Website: bh-photo
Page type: cart
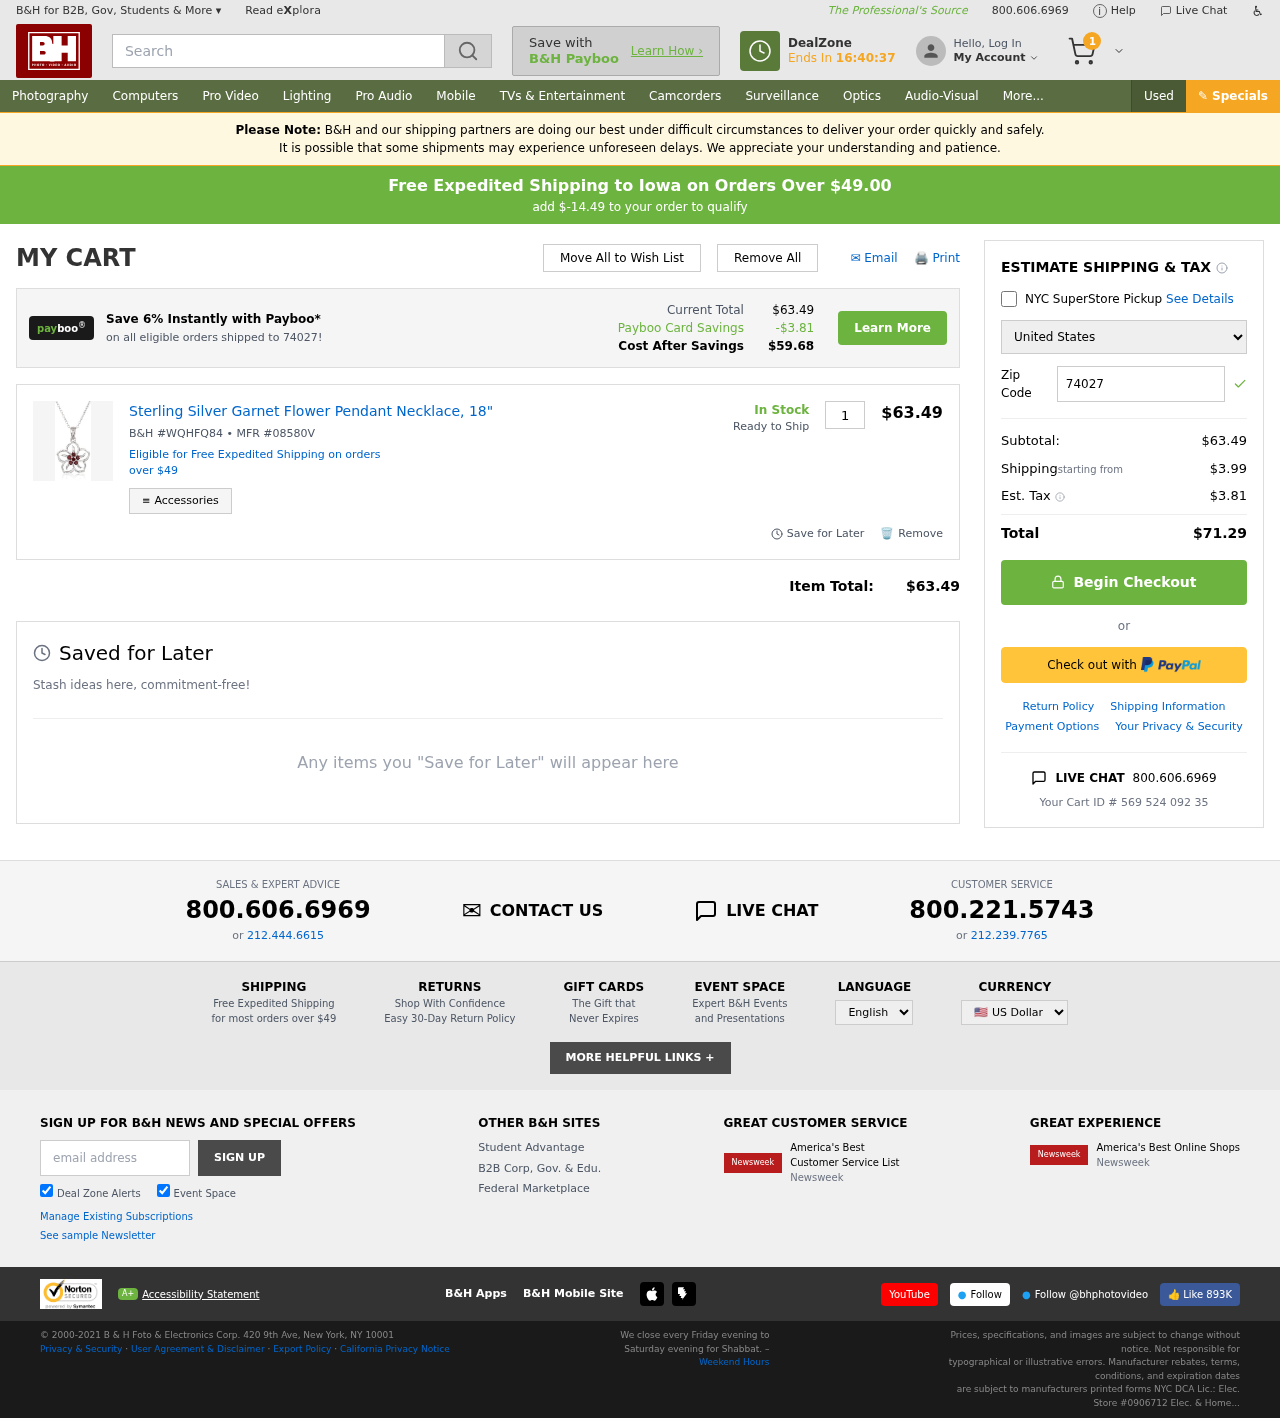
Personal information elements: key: PII_COUNTRY
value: United States
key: PII_POSTCODE
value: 74027
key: PII_STATE
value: Iowa
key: PII_POSTCODE_FULL
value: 74027
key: PII_POSTCODE_NUMERIC
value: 74027
Product elements: key: PRODUCT1_NAME
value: Sterling Silver Garnet Flower Pendant Necklace, 18"
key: PRODUCT1_PRICE
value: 63.49
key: PRODUCT1_QUANTITY
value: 1
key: PRODUCT1_SKU
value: WQHFQ84
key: PRODUCT1_MFR
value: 08580V
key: PRODUCT1_AVAILABILITY
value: In Stock
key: PRODUCT1_SHIP_STATUS
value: Ready to Ship
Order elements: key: ORDER_NUM_ITEMS
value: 1
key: FREE_SHIPPING_THRESHOLD
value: $-14.49
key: ORDER_SUBTOTAL
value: $63.49
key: ORDER_SHIPPING_COST
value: $3.99
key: ORDER_TAX
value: $3.81
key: ORDER_TOTAL
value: $71.29
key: ORDER_ID
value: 569 524 092 35
Search elements: key: HEADER_SEARCH
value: Search
Other elements: key: PAYBOO_SAVINGS
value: -$3.81
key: COST_AFTER_SAVINGS
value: $59.68